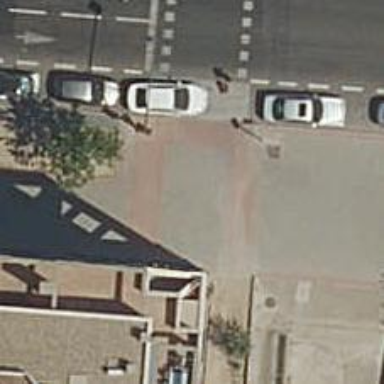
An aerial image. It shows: Sidewalk along the footway.